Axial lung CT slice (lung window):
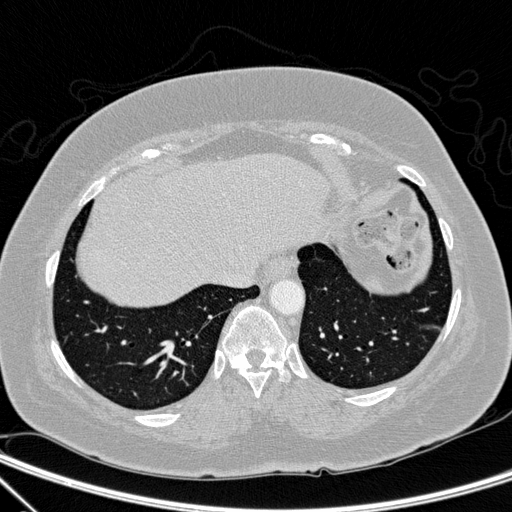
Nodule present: no